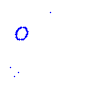
Particle: proton